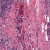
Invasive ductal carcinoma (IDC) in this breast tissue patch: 0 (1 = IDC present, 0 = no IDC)